Question: I'm trying to put a lot of content in "Thickbox" (Javascript popup window) and it works almost fine but I can't make 'max-height: 100%;' (relative to parent) and 'overflow-y: scroll;' work.
There are two outcomes:
1. It is as long as it should be, without vertical scroll and it goes outside the box (far too much).
2. It is as long as it should be, with vertical scroll and it goes outside the box (a little bit).
I just want to have it inside the box, with vertical scroll and I don't want it to go outside the box. Once you'll take a look at JSFiddle you'll know what I mean: <URL>. Any advices would be great!

Why 'height: 100%;' or 'max-height: 100%;' aren't relative to its parent?
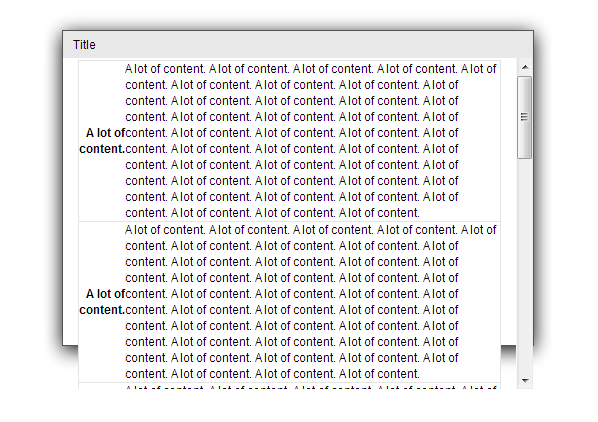
Answer: A solution is to make the inner box position 'absolute'. Something like this:
'''
#TB_ajaxContent {
width: 440px;
overflow-x: hidden;
position: absolute;
top: 30px;
bottom: 10px;
}
'''
This should make the inner div position the way you like it. Here's the updated <URL> - note I've removed 'height:auto; height:100%' from the inlined style.
This is quite a common trick to get the inner div to 'be as tall as the parent'.